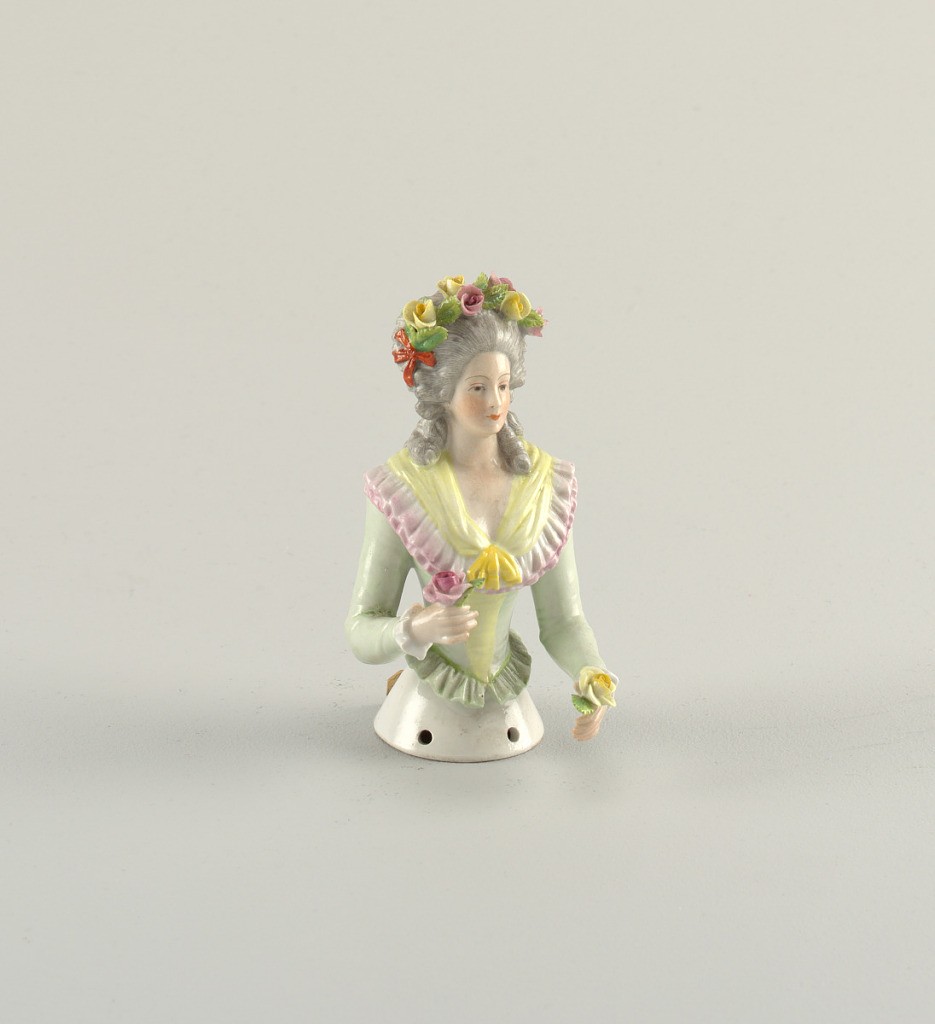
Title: Figure for a Pincushion (One of a Pair)
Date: late 19th century
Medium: hard paste porcelain, vitreous enamel
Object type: figure
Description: Half figure intended to be made into a pin cushion, representing a woman shown to the waist with flange having three holes to which a skirt may be attached. The woman wears a green bodice, with long sleeves, low cut neck with purple ruffle and yellow scarf, a wreath of flowers in her hair and a rose in each hand.